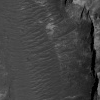
Atmospheric dust classification: not_dusty